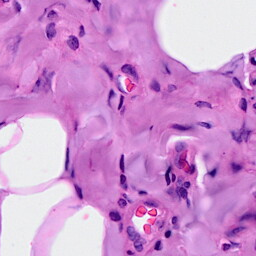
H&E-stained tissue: Breast